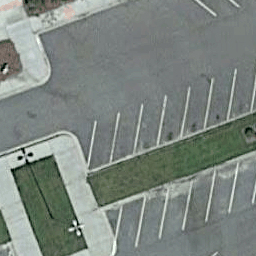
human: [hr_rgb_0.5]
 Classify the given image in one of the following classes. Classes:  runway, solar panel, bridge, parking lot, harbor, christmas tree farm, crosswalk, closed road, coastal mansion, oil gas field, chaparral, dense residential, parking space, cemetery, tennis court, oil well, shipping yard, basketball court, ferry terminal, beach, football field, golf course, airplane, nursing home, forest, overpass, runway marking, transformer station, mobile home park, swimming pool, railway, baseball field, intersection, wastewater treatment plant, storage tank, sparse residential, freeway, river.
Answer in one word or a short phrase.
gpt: parking space